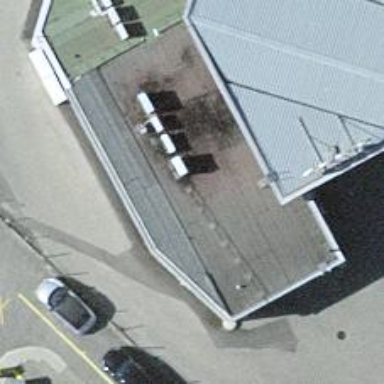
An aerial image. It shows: Convenience shop.